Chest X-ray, AP view. Patient: 62 years old, sex M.
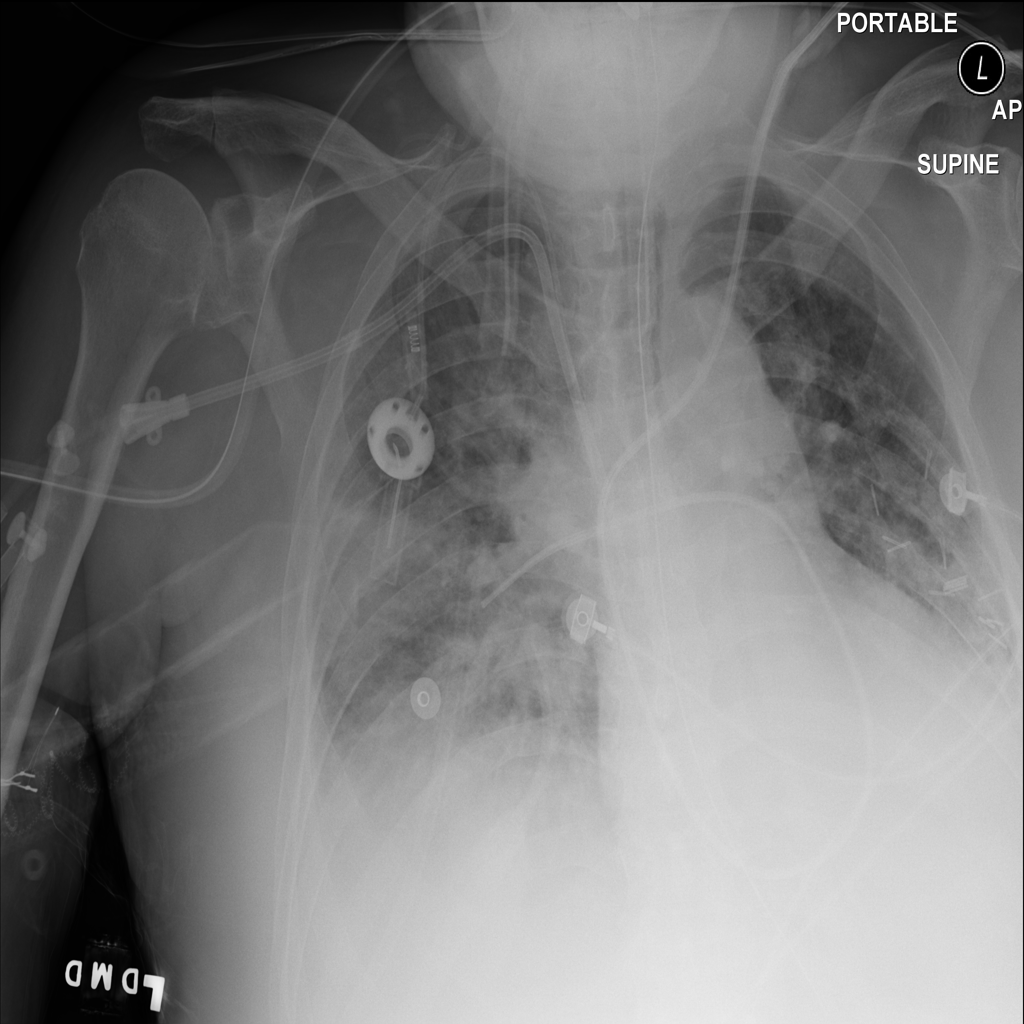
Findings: Infiltration